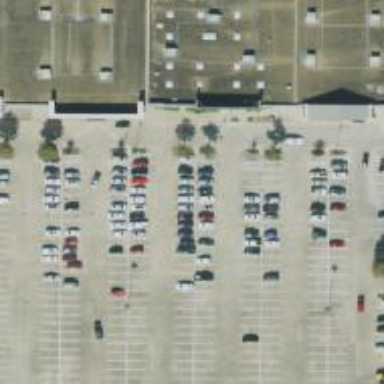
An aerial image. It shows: Parking space.